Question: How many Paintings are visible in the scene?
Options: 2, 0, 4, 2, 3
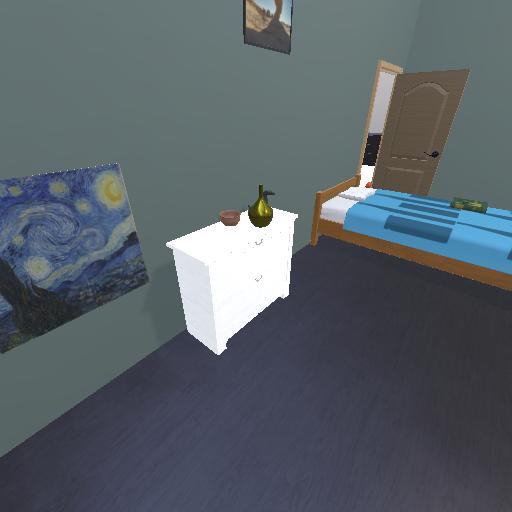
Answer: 2